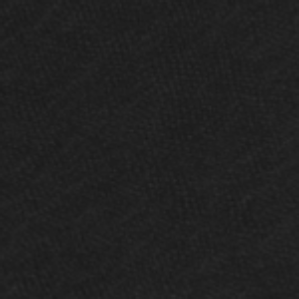
Label: frost